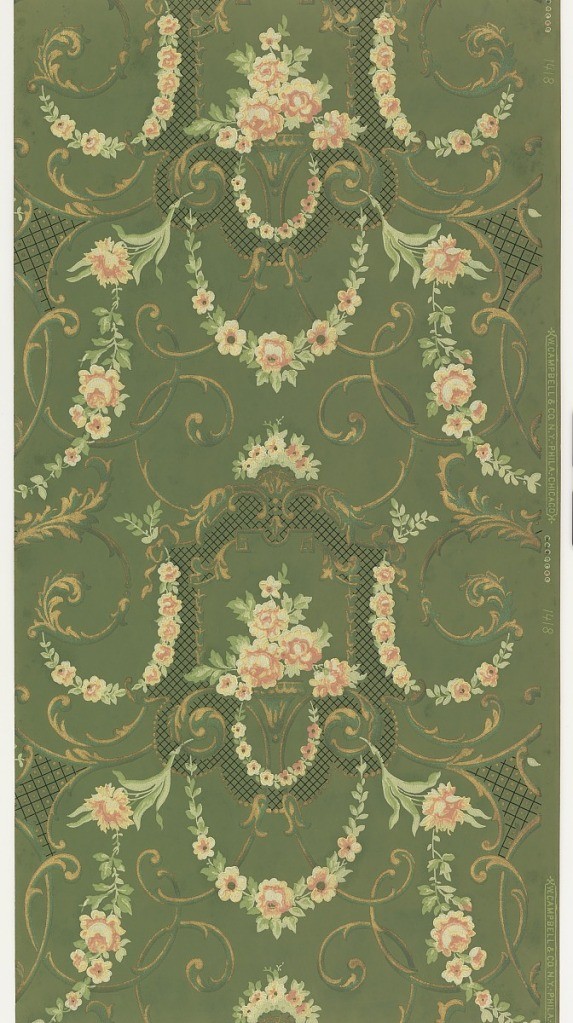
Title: Sidewall
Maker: Wm. Campbell Wall Paper Company, 1872
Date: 1905–1915
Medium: Machine-printed paper, liquid mica
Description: On green ground, treillage of floral rinceaux in white and pink, scrolls in green and gold; at center vase of bouquet of white and pink surrounded by black trellis, framed by gold beads.